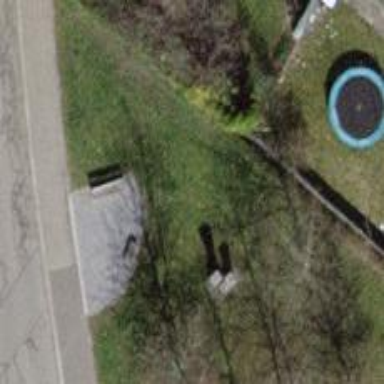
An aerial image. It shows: Brown bench.